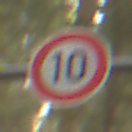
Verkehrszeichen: Geschwindigkeit10
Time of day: MorningAfternoon
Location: Outdoor (Nature)
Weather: Overcast
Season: Winter
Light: Natural